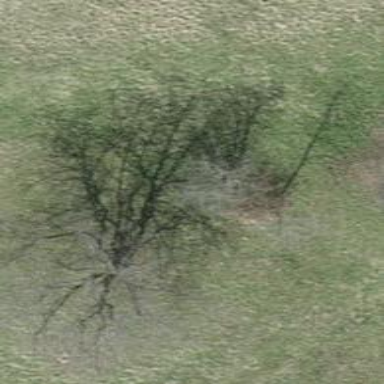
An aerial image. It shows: Urban tree adds touch of nature to the surroundings.